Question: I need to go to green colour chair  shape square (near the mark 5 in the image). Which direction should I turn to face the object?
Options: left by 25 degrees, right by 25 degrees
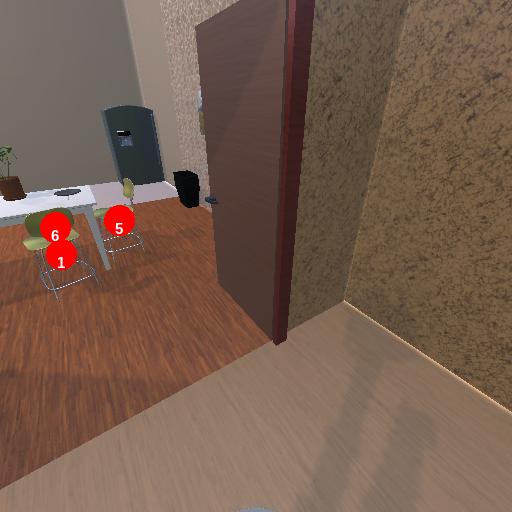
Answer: left by 25 degrees